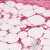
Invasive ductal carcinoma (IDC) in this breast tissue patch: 0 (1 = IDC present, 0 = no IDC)